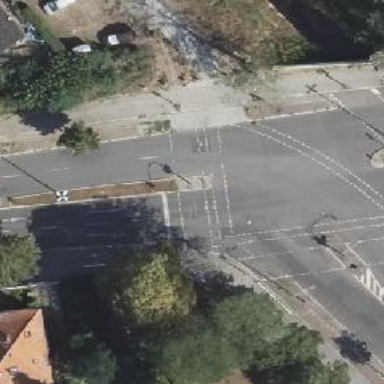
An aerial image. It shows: Footway crossing with island.